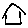
Label: house